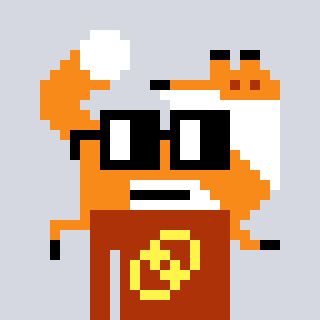
a pixel art character with square black glasses, a fox-shaped head and a hotbrown-colored body on a cool background